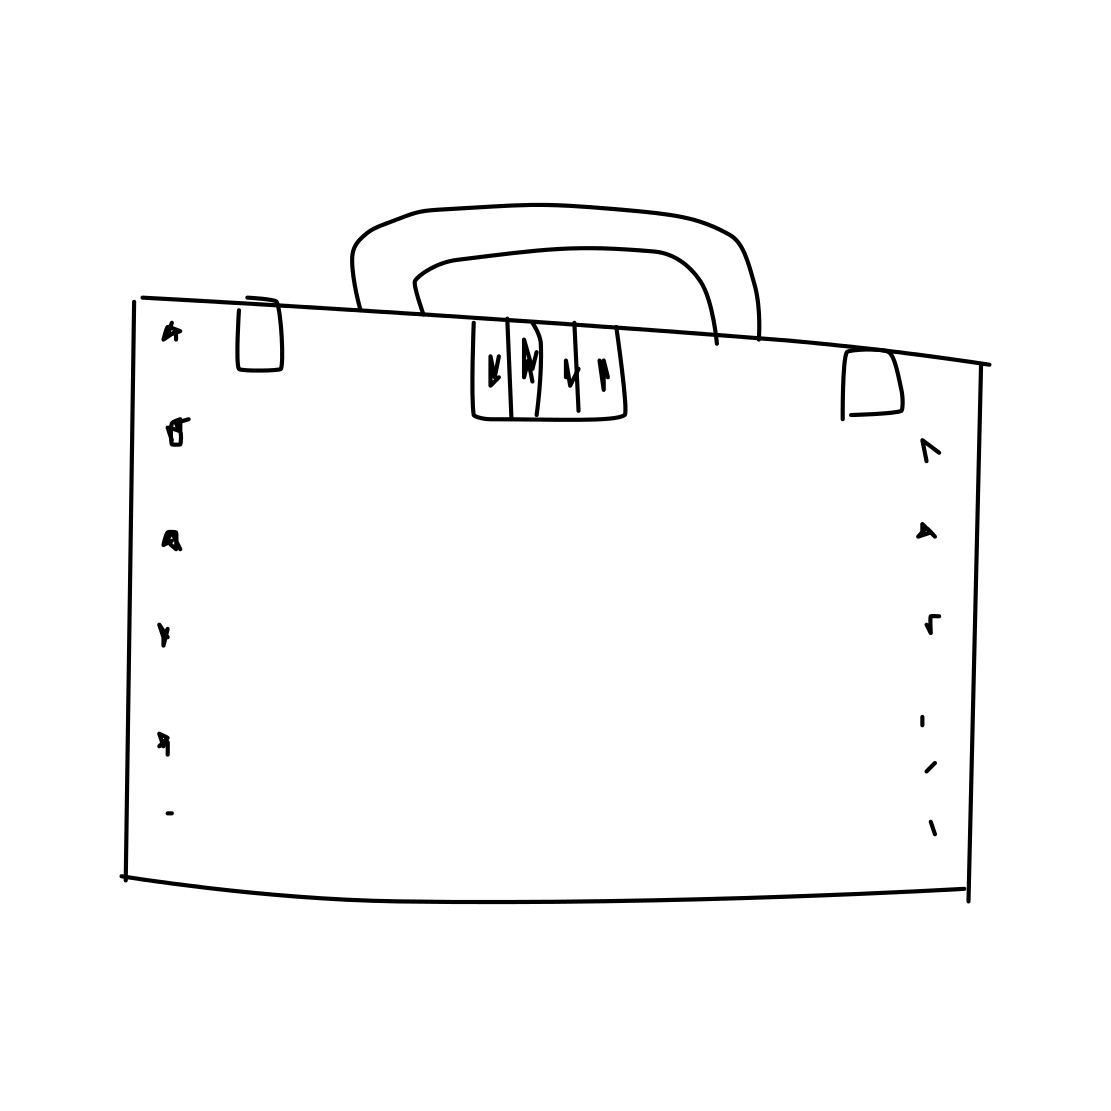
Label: suitcase